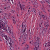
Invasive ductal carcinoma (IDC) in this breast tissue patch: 1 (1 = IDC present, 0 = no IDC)